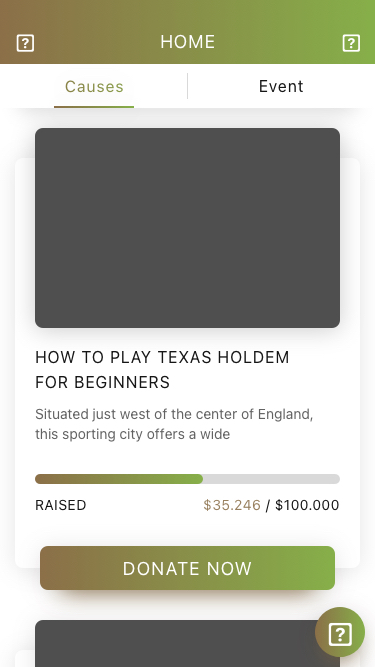
Text in this UI design:
donate now
How To Play Texas Holdem
For Beginners
Situated just west of the center of England, this sporting city offers a wide
RAised
$35.246 / $100.000
home



Causes
Event